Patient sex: M
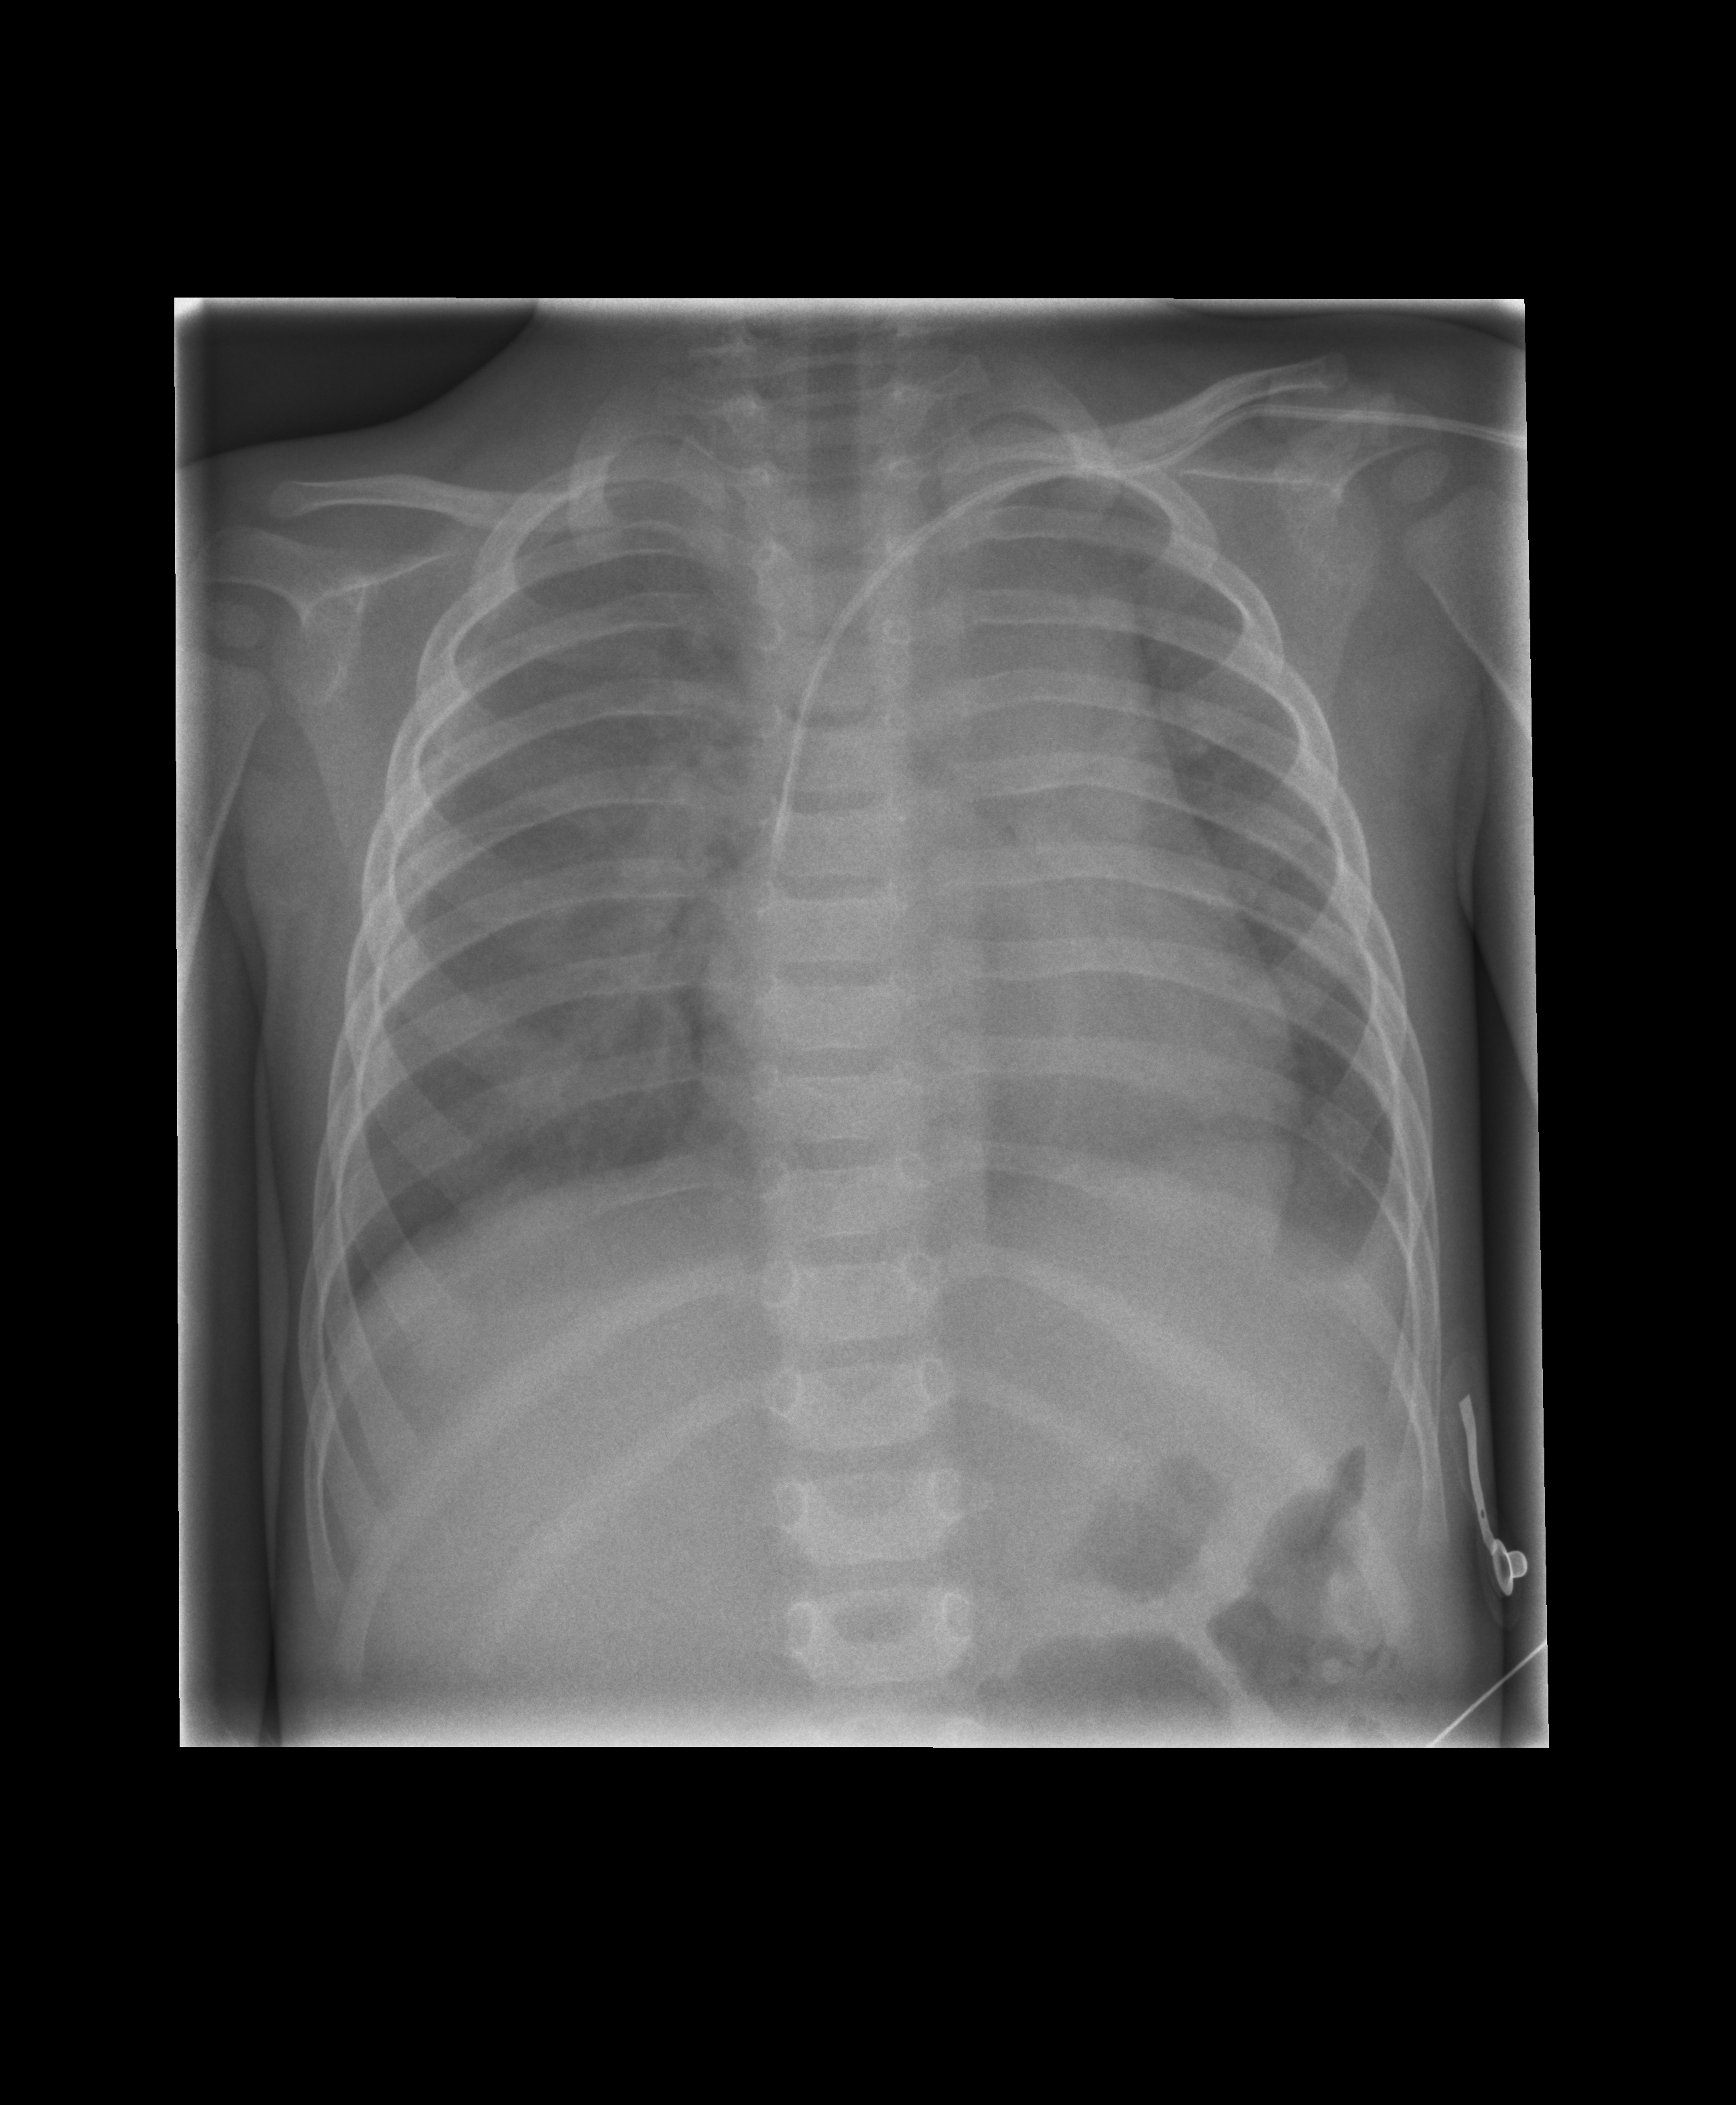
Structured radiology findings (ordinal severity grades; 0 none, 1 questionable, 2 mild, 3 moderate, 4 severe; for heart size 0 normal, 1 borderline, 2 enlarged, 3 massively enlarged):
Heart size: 2
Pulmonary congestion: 2
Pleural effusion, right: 0
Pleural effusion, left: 1
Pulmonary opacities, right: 2
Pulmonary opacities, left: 0
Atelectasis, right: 0
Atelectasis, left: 0